Question: I would like to see if the value is over the current time, multiply by st-ads-time 3600 number as in the picture, how can I do this?

My Code:
'''
<?php
$advertisement_query = mysql_query("SELECT * FROM andesite_advertisement ORDER BY advertisement_id DESC");
$num_log = mysql_num_rows($advertisement_query);
if ($num_log > 0) {
while ($ads_row = mysql_fetch_array($advertisement_query)) {
$ads_ase = $ads_row['advertisement_base'];
$is_buyed_query = mysql_query("SELECT * FROM andesite_adsrice WHERE adsrice_adsase = '$ads_ase' AND adsrice_username = '$user_nickname'");
while ($is_row = mysql_fetch_array($is_buyed_query)) {
$timeA = $is_row['adsrice_time'];
$timeB = date("d.m.Y H:i");
$timeDiff = strtotime($timeB) - strtotime($timeA);
if ($timeDiff > $ads_time) {
echo '
<tr id="'.$ads_row['advertisement_base'].'">
<td>'.$ads_row['advertisement_id'].'</td>
<td>'.$ads_row['advertisement_title'].'</td>
<td><a class="btn btn-success btn-success flat btn-xs" href="Surf/'.$ads_row['advertisement_base'].'" target="_blank"><i class="fa fa-eye"></i>&nbsp;'.ls_view.'</a></td>
</tr>
';
}
}
}
} else {
echo '
<tr>
<td>'.ls_nothata.'</td>
<td>'.ls_nothata.'</td>
<td>'.ls_nothata.'</td>
</tr>
';
}
?>
'''
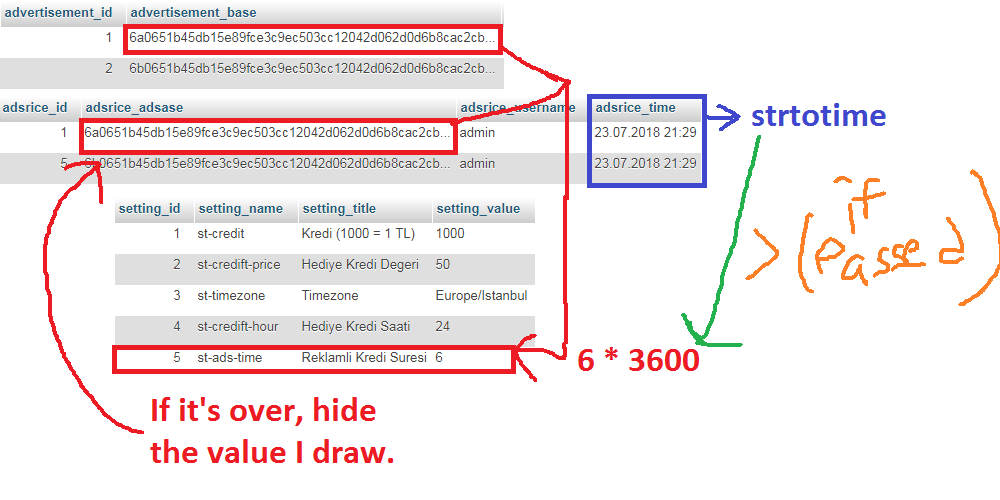
Answer: The query shows only those ads which have a matching 'advertisement_base' and only when the current time is after their 'adsrise_time' but before 'adsrise_time' plus 'st-ads-time' hours.
'''
<?php
$query = "SELECT * FROM andesite_advertisement ORDER BY advertisement_id DESC";
$advertisement_query = mysql_query($query);
$num_log = mysql_num_rows($advertisement_query);
if ($num_log > 0)
{
while ($ads_row = mysql_fetch_array($advertisement_query))
{
$ads_ase = $ads_row['advertisement_base'];
$query = "SELECT * FROM andesite_adsrice
WHERE adsrice_adsase = '$ads_ase'
AND adsrice_username = '$user_nickname'
AND NOW() BETWEEN adsrise_time AND ADDTIME(adsrise_time, INTERVAL
(SELECT setting_value
FROM settings
WHERE setting_name = 'st-ads-time'
))";
$is_buyed_query = mysql_query($query);
while ($is_row = mysql_fetch_array($is_buyed_query))
{
echo '<tr id="'.$ads_row['advertisement_base'].'">
<td>'.$ads_row['advertisement_id'].'</td>
<td>'.$ads_row['advertisement_title'].'</td>
<td>
<a class="btn btn-success btn-success flat btn-xs" href="Surf/' . $ads_row['advertisement_base'] . '" target="_blank">
<i class="fa fa-eye"></i>&nbsp;'.ls_view.'
</a>
</td>
</tr>';
}
}
}
}
else
{
echo '
<tr>
<td>'.ls_nothata.'</td>
<td>'.ls_nothata.'</td>
<td>'.ls_nothata.'</td>
</tr>
';
}
?>
'''